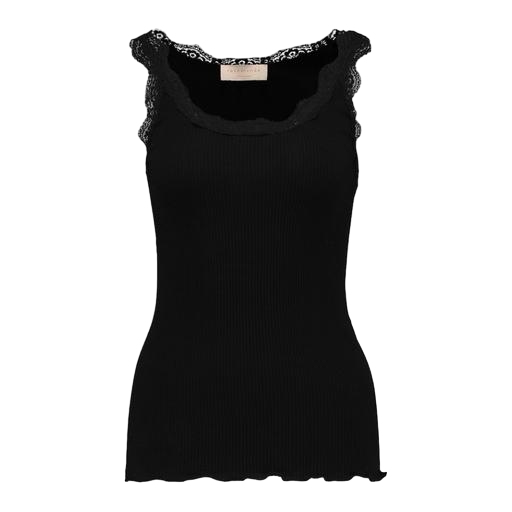
black curve cami rib lace, lace-trimmed ribbed tank, black issy tank top, white background